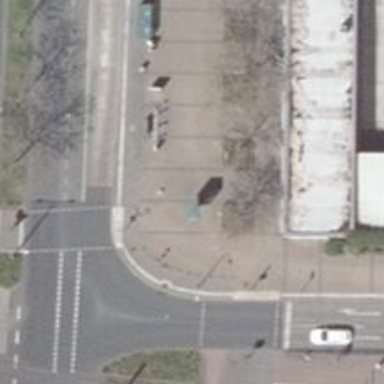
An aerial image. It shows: Bicycle rental facility.